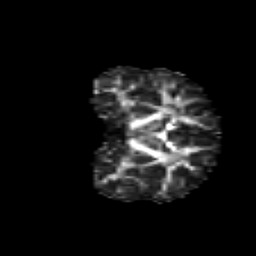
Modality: FA
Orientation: coronal
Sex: male
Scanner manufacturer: siemens
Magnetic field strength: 3 T
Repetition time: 5 s
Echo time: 0.071 s